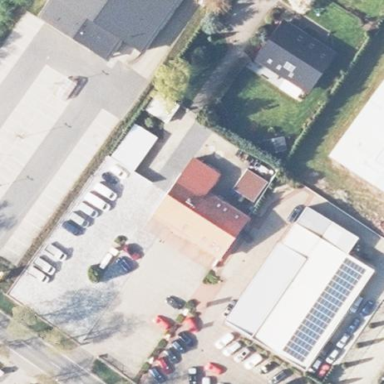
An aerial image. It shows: Building that houses car shop.